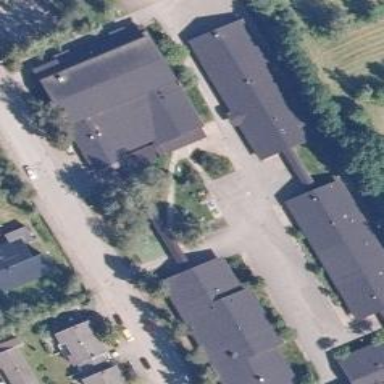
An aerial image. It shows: View of roof of building.